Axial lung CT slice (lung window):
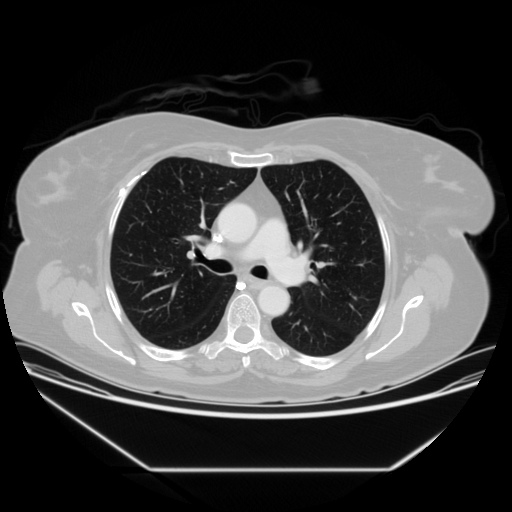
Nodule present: no